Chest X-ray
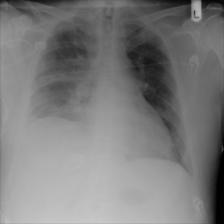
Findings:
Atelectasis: positive
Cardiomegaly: negative
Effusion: negative
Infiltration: negative
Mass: negative
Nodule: negative
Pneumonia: negative
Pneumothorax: negative
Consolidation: positive
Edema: negative
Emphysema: negative
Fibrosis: negative
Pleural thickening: negative
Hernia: negative